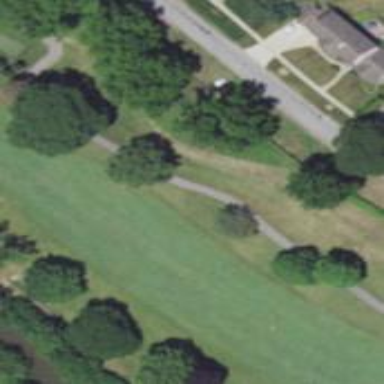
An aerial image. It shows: Golf fairway surrounded by grass.